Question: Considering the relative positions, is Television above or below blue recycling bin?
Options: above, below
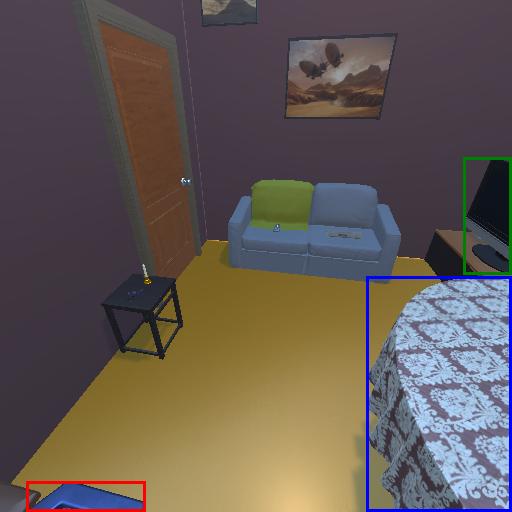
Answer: above